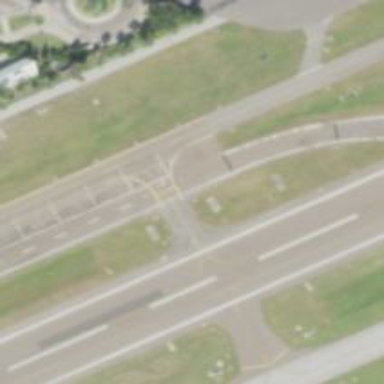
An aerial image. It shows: Asphalt taxiway in the airport.